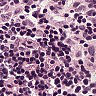
Metastatic tissue present: no